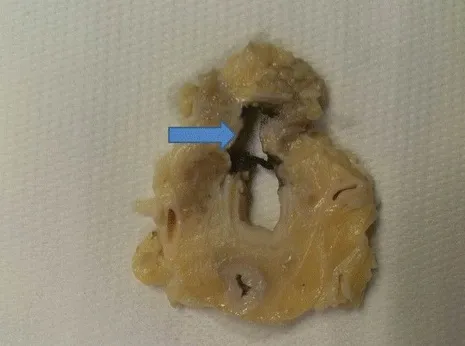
Transversal section of the trachea with evidence of wall disruption.
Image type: medical_photograph (other_medical_photograph)